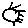
Label: sun